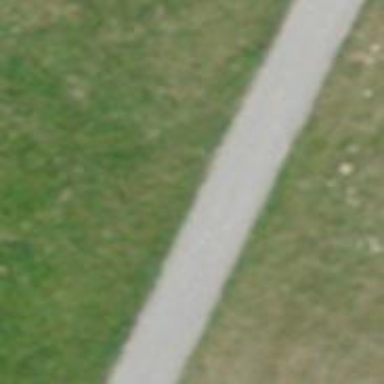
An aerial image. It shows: Gravel track with grade 2 tracktype.